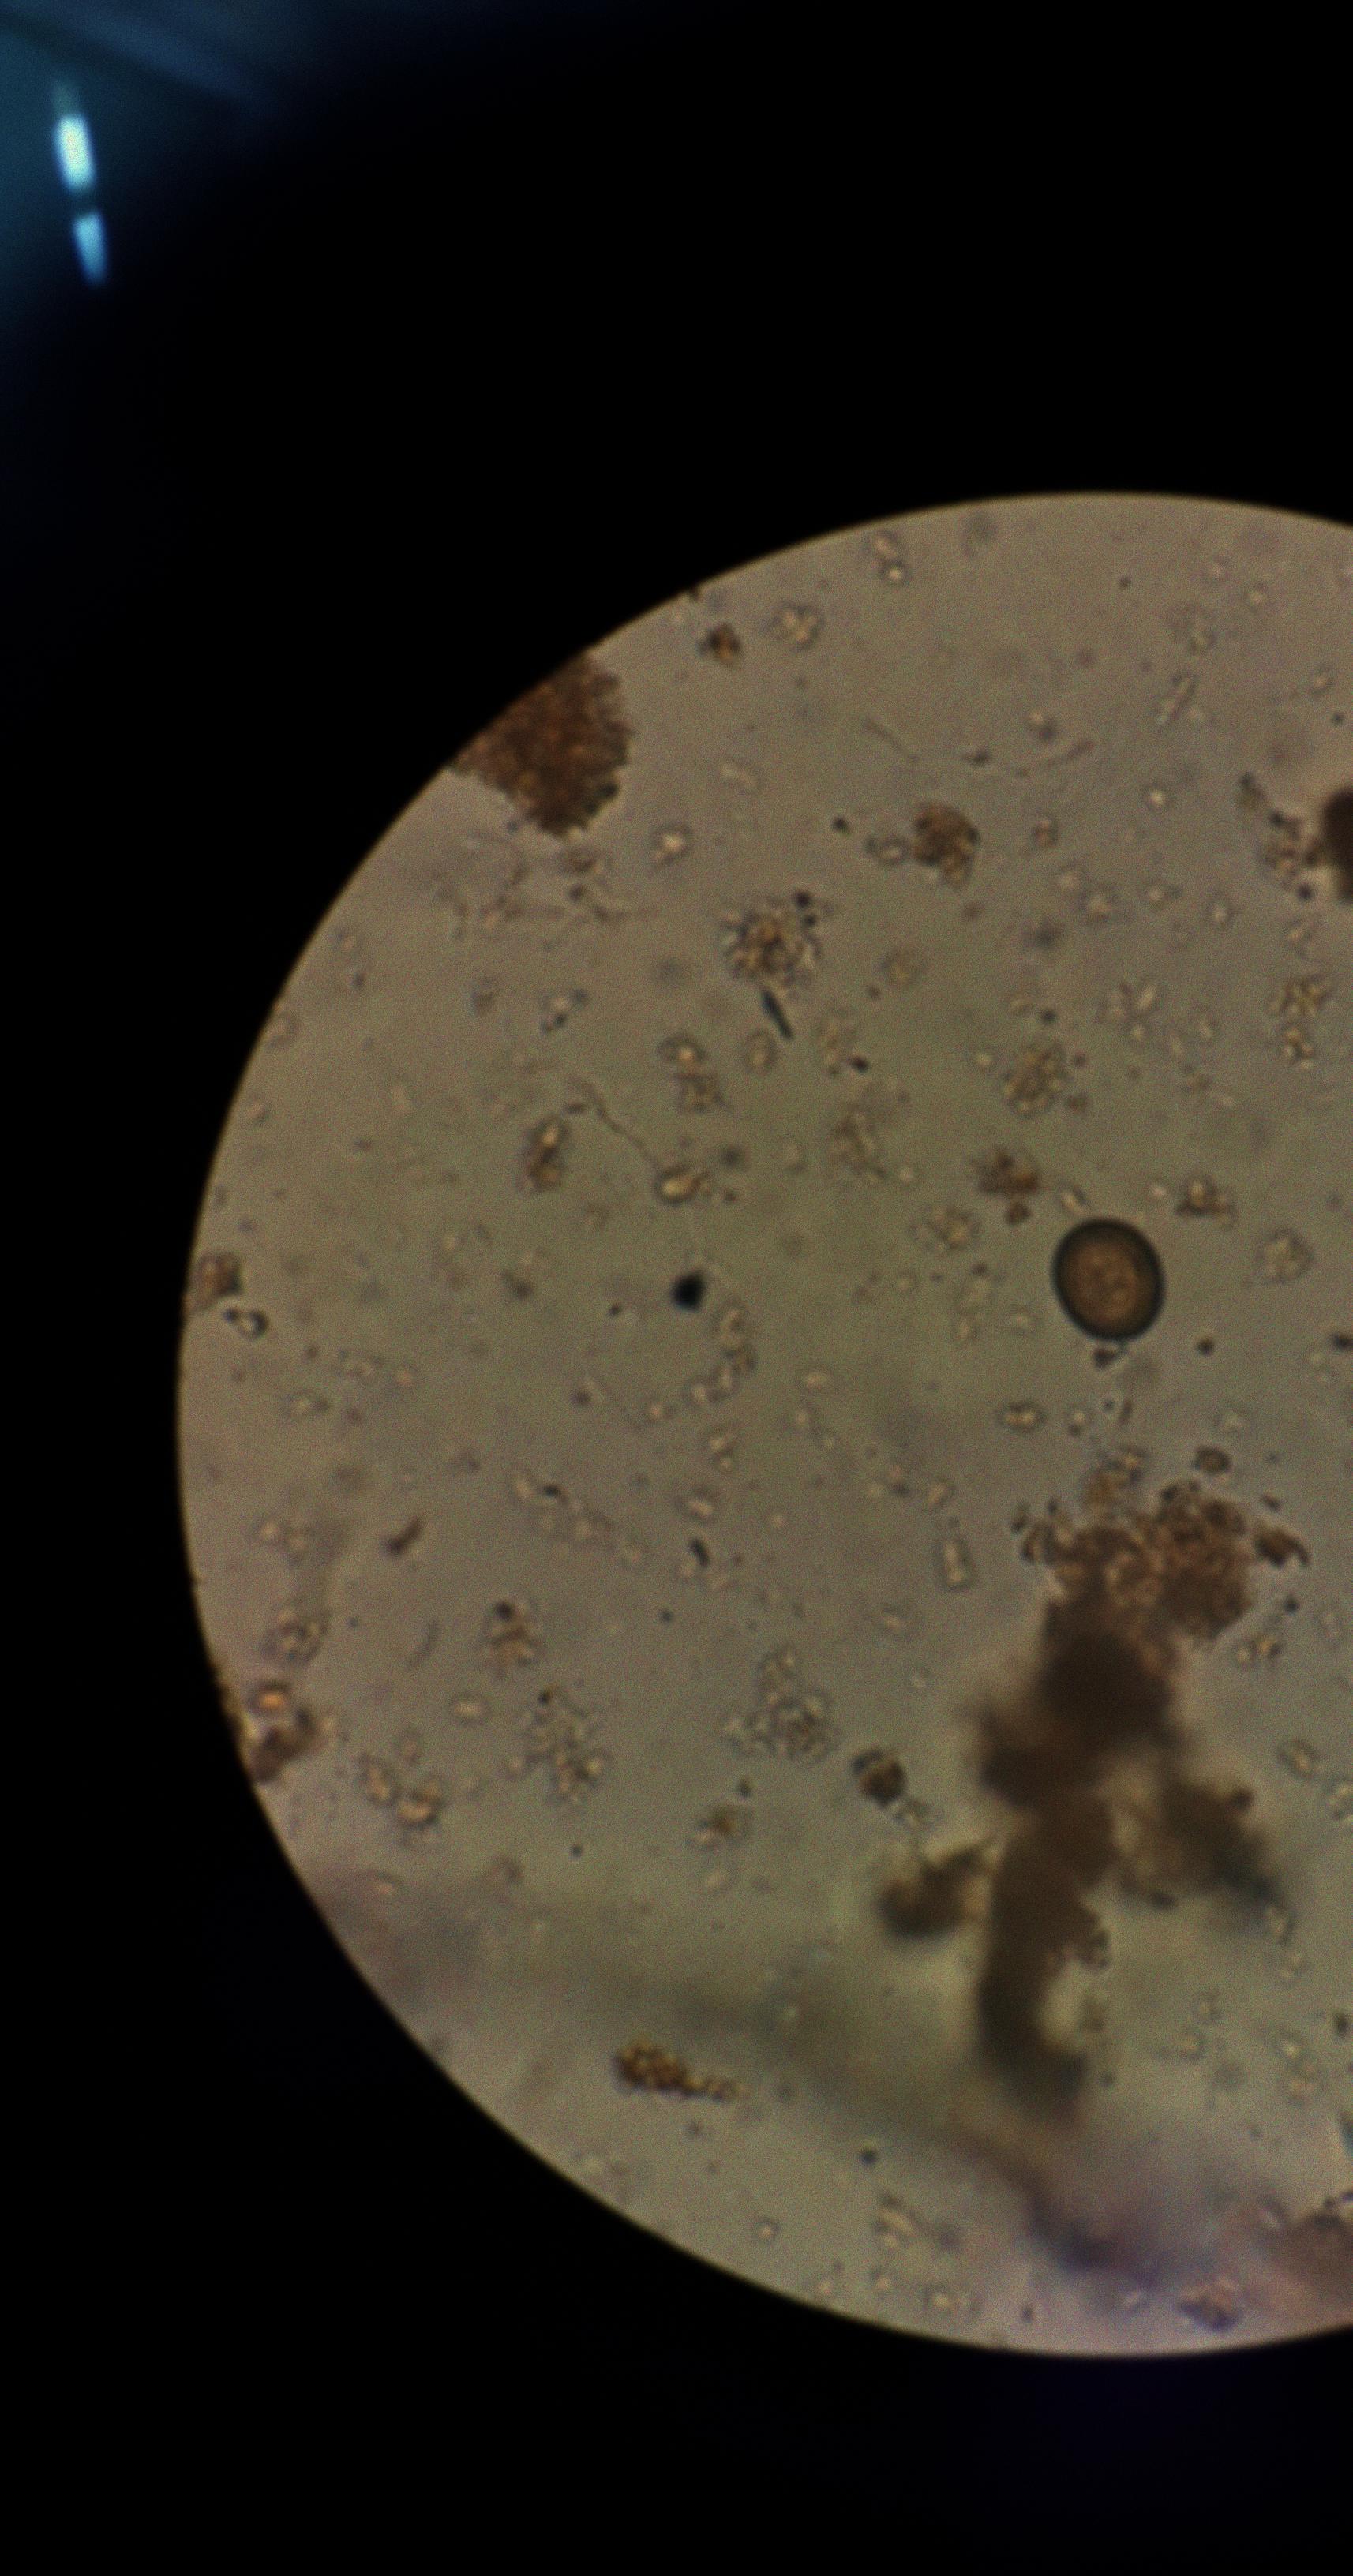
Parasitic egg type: Taenia spp. egg